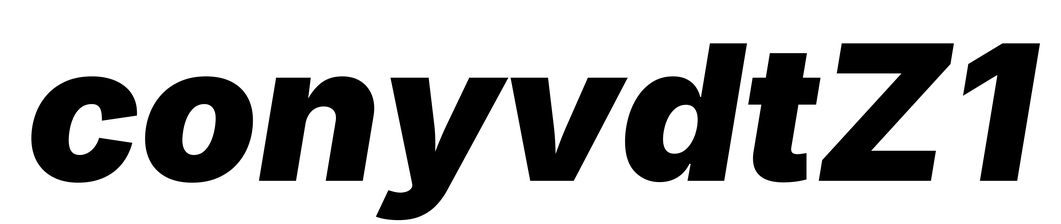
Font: Inter-Italic_Black_Italic